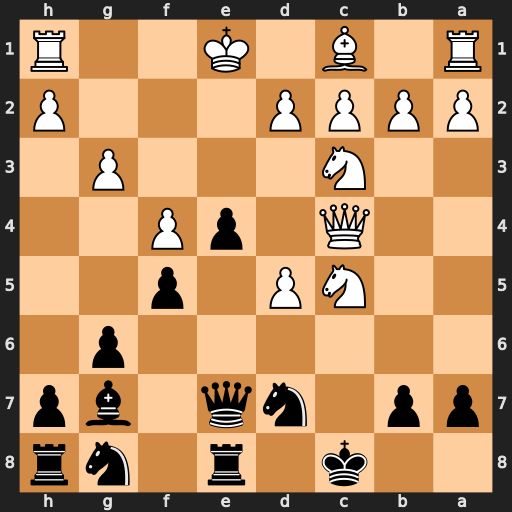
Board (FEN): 2k1r1nr/pp1nq1bp/6p1/2NP1p2/2Q1pP2/2N3P1/PPPP3P/R1B1K2R
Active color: b
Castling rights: KQ
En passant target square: -
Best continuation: Qxc5 Qxc5+ Nxc5